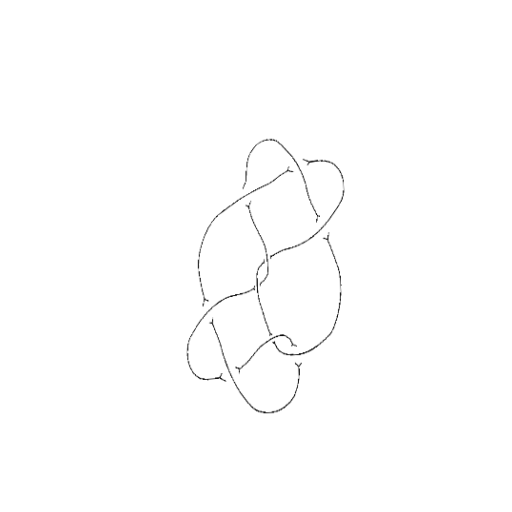
Crossing number: 9